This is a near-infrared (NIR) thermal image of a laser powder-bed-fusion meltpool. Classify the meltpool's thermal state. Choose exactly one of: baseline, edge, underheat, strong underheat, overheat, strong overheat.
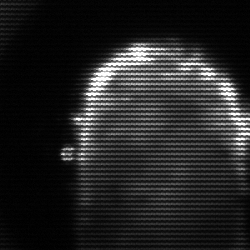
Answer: baseline